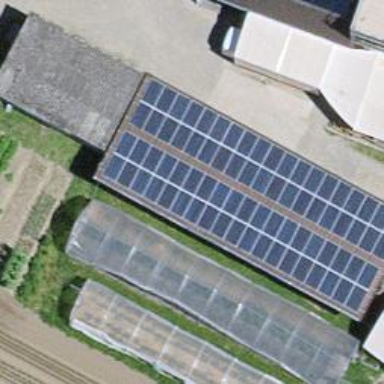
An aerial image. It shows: Solar photovoltaic panel generator on roof.